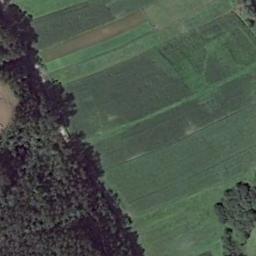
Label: rectangular_farmland